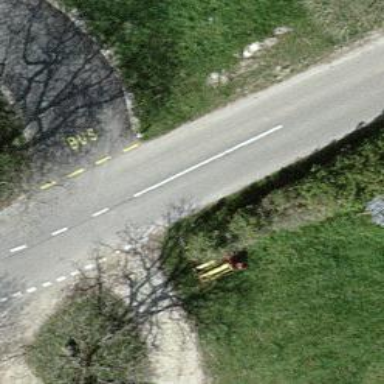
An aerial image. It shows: Hedge acting as barrier.